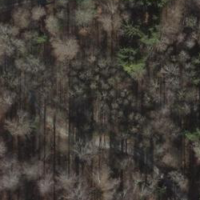
EUNIS habitat code: 41
Species observed at this site:
Equisetum hyemale